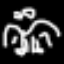
Label: frog